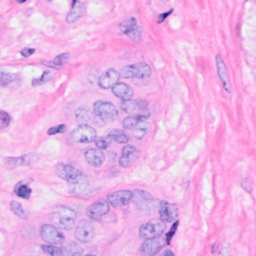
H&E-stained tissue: Breast